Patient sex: M
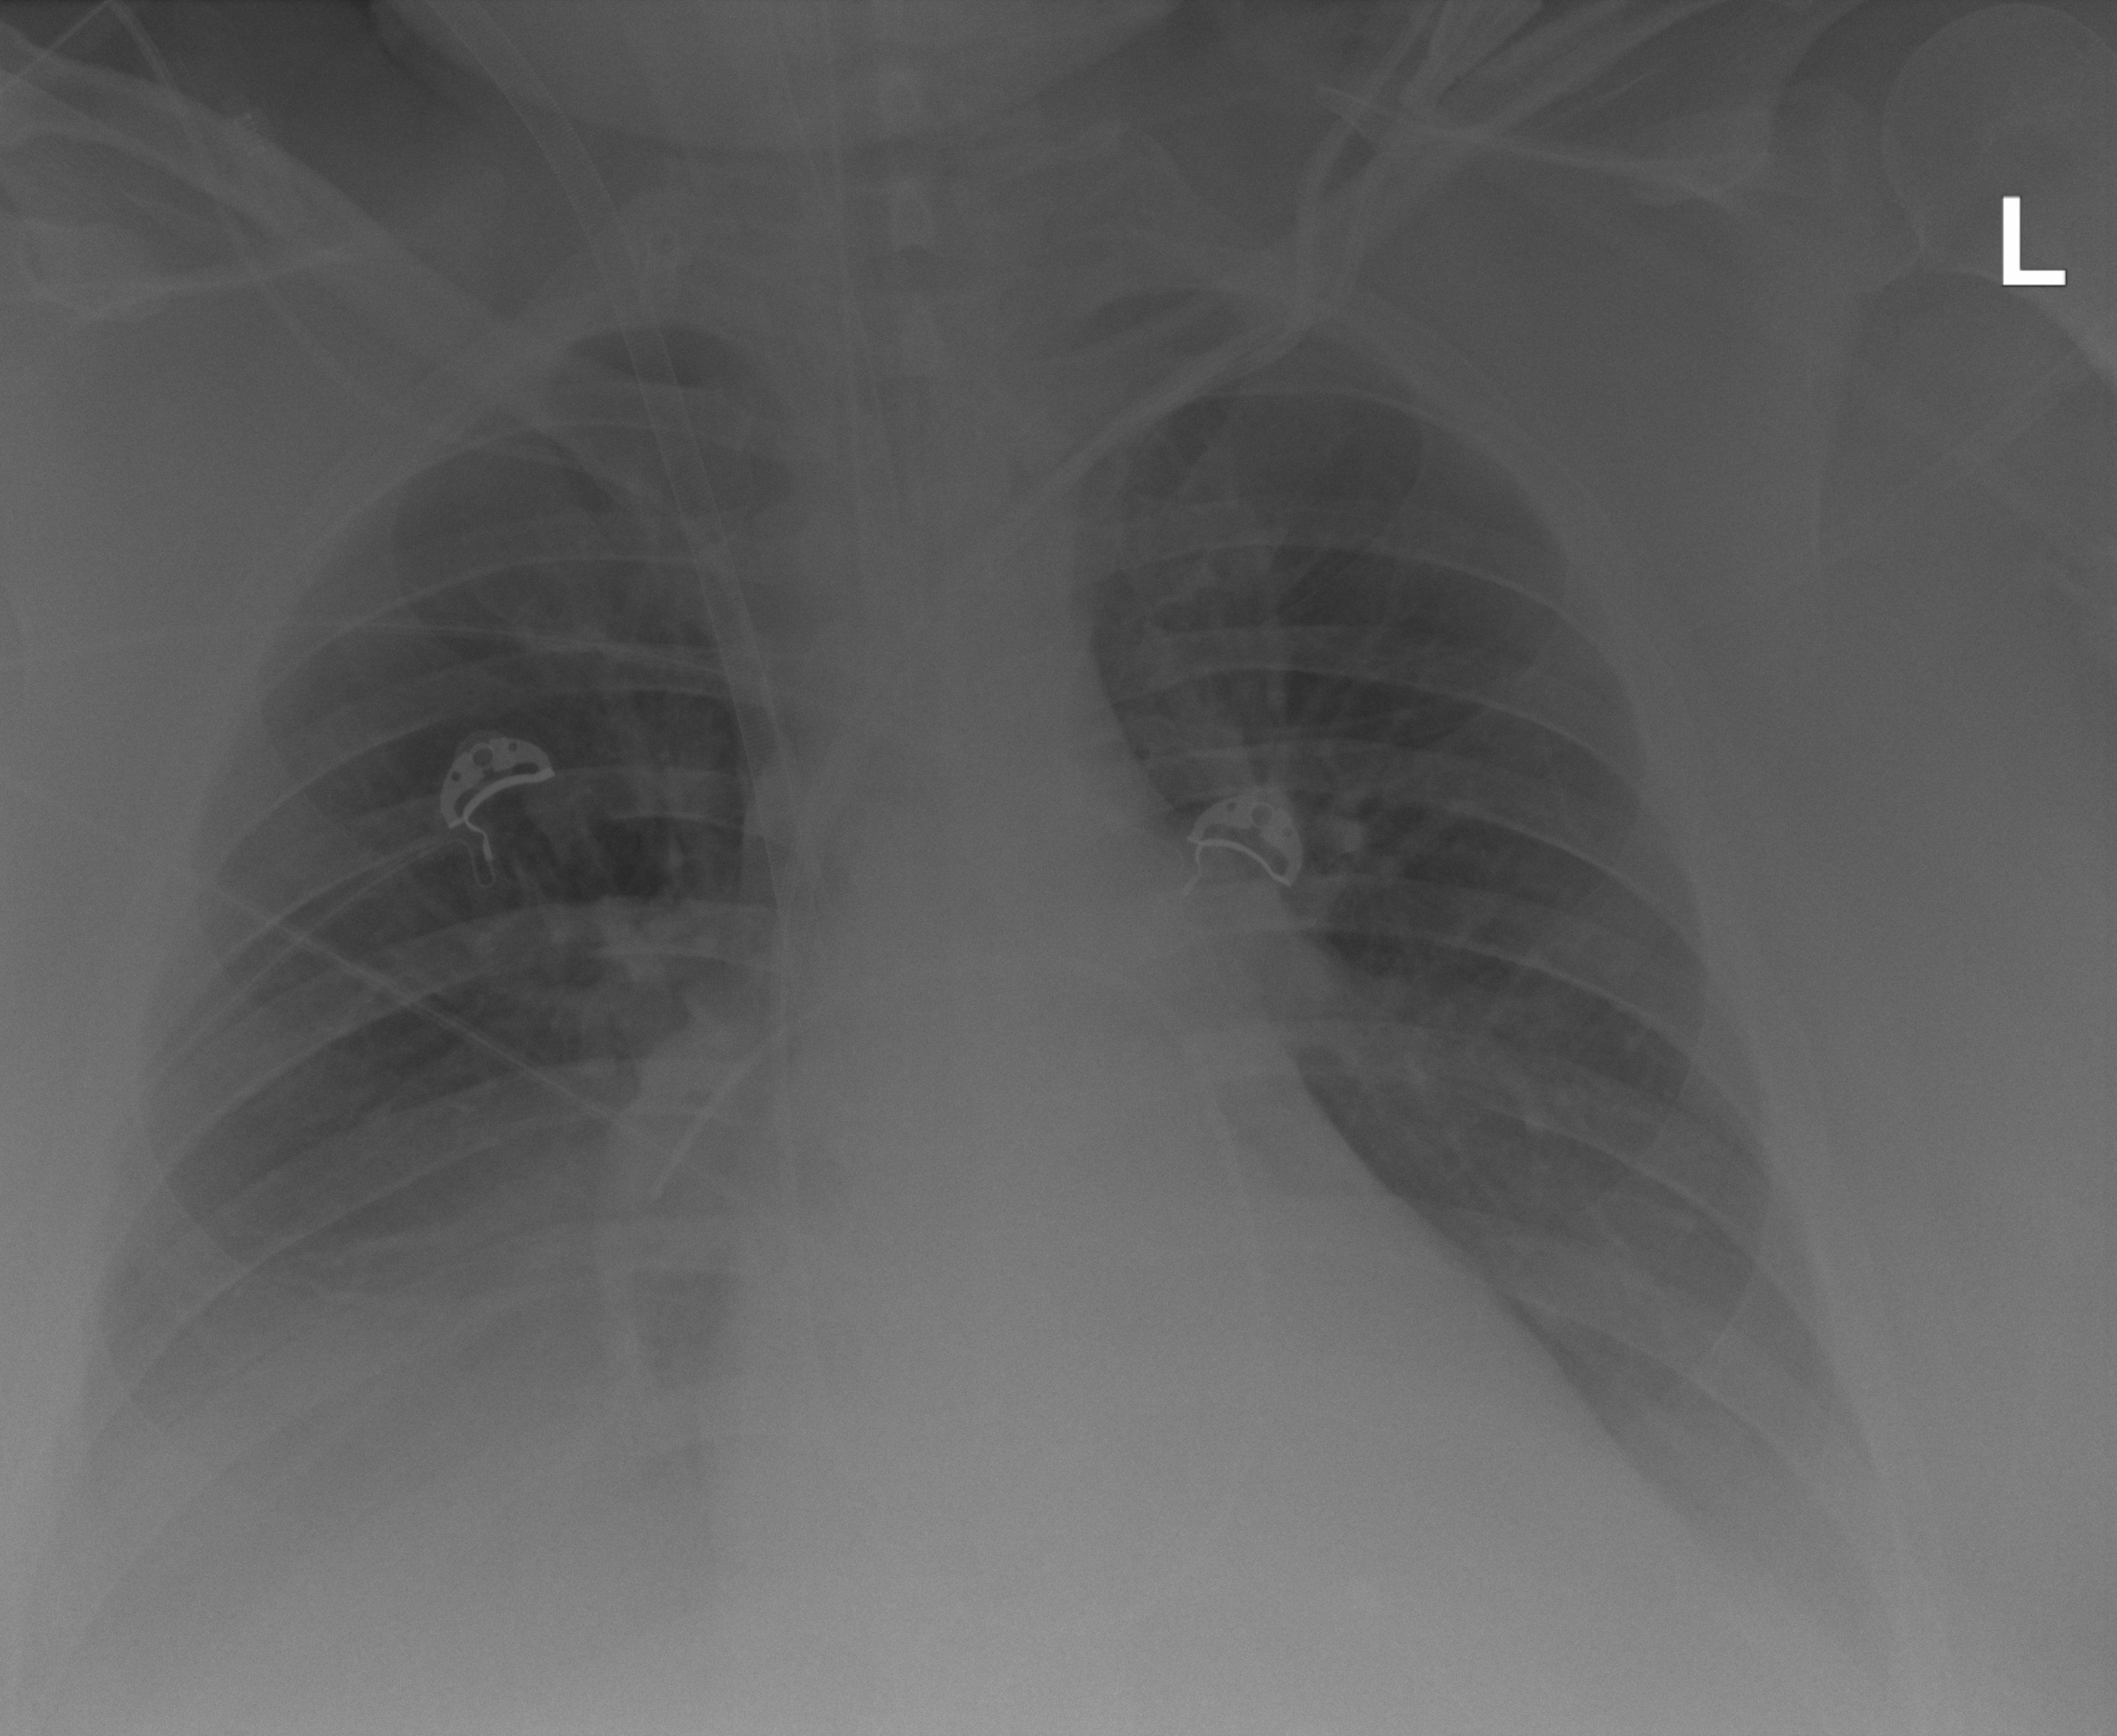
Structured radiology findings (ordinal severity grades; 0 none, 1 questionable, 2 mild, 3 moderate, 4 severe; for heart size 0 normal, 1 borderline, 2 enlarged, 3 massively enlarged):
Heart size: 1
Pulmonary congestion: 0
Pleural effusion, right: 3
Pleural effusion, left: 3
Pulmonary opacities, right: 0
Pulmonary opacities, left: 0
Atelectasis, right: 2
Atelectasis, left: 2